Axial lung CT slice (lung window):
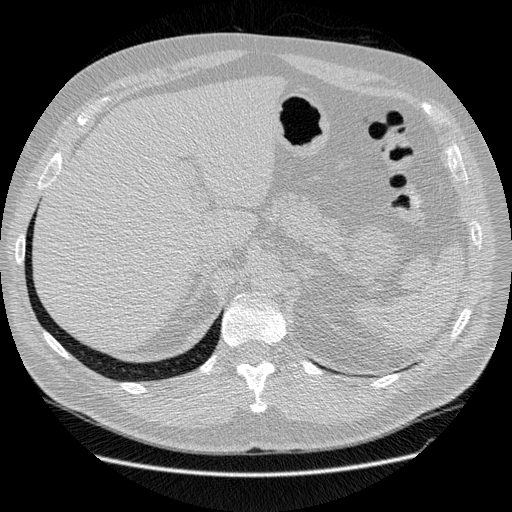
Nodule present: no